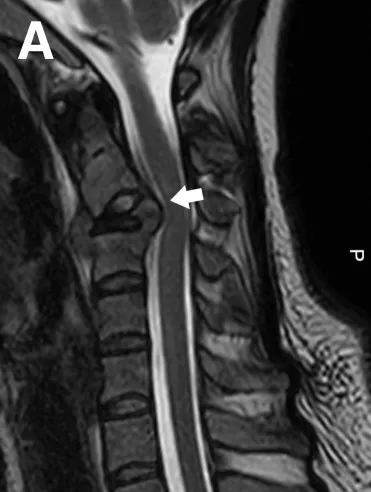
Cervical magnetic resonance image. A) Vertebral plana in the C3 body with a T2 hyperintense lesion in C3. Mild cord compression at the C3 level.
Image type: radiology (mri)